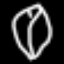
Label: leaf